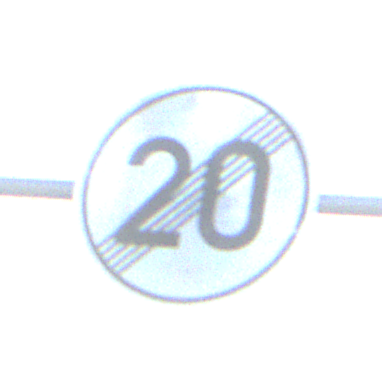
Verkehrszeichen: EndeGeschwindigkeit20
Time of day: SunriseSunset
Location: Outdoor (Beach)
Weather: PartlyCloudy
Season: NotSpecified
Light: Natural